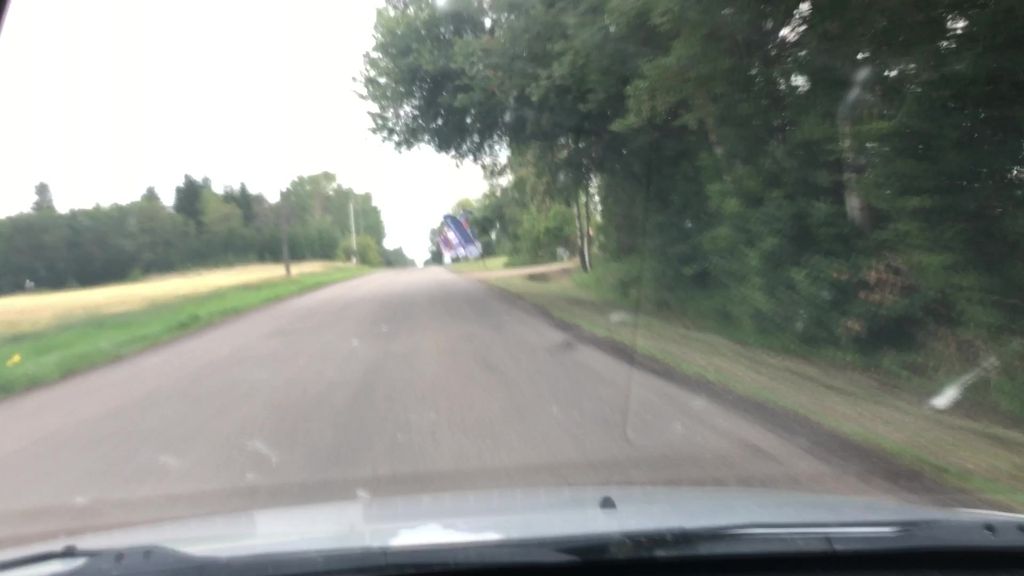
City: edmonton